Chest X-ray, PA view. Patient: 29 years old, sex F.
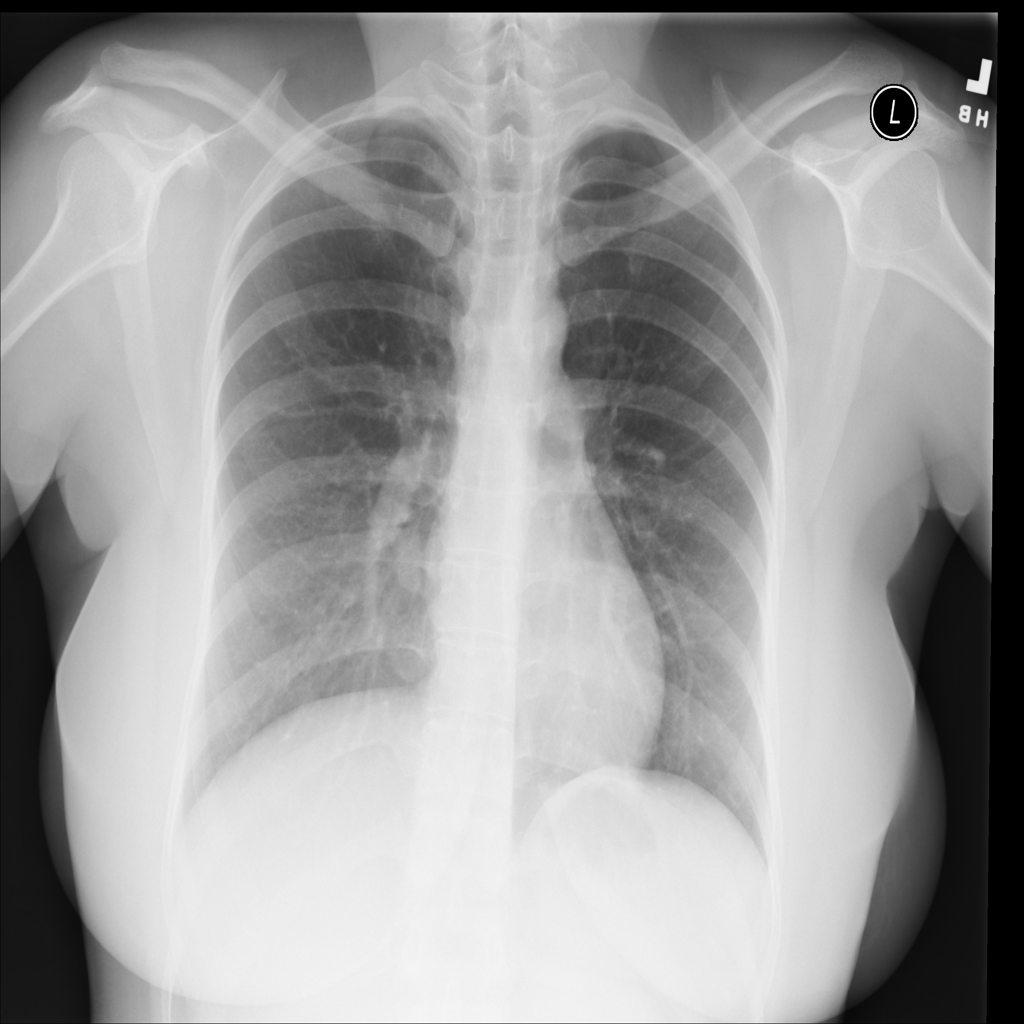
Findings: No Finding